Question: Im displaying notifications in my app - but for some reason on android version 'Lolipop' its displaying a gray circle next to the large icon like this:

Does anyone have an idea why is this happening?
Here is my code in which I create my notifications:
'''
builder = new NotificationCompat.Builder(context)
// Set Icon
.setSmallIcon(R.drawable.ic_launcher)
.setLargeIcon(icon)
// Set Ticker Message
.setTicker(message)
// Set Title
.setContentTitle(message)
// Set Text
.setContentText(context.getString(R.string.app_name))
// Add an Action Button below Notification
// .addAction(R.drawable.share,
// context.getString(R.string.share), pendingShare)
// Set PendingIntent into Notification
.setContentIntent(contentIntent)
// Dismiss Notification
.setAutoCancel(true)
.setSound(
Uri.parse("android.resource://"
+ context.getPackageName()
+ "/"
+ prefs.getInt(Constants.NOTIF_SOUND,
R.raw.al_affassi_full)));
'''
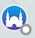
Answer: Your notification icon must follow the notification design from here : <URL>
> Notification icons must be entirely white. Also, the system may scale down and/or darken the icons.
try with this image (the image is white and is between the ///)
///

///